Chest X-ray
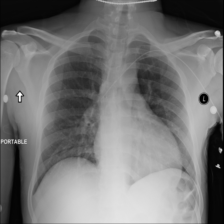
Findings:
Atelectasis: negative
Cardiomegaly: negative
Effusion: negative
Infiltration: negative
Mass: negative
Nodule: negative
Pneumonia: negative
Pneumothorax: negative
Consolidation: negative
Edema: negative
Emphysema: negative
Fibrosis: negative
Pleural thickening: negative
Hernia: negative